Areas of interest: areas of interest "Comprehensive Gymnasium"
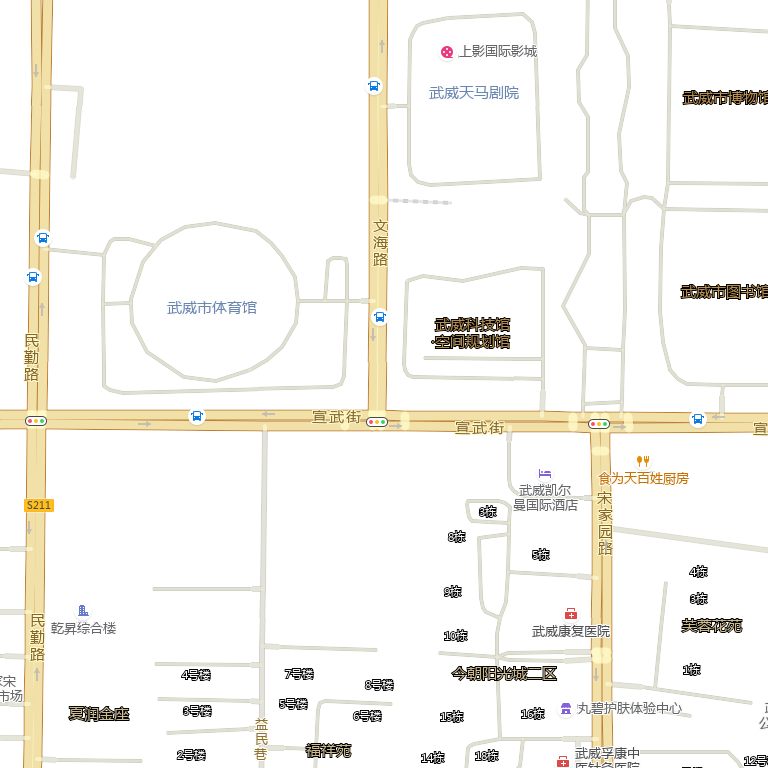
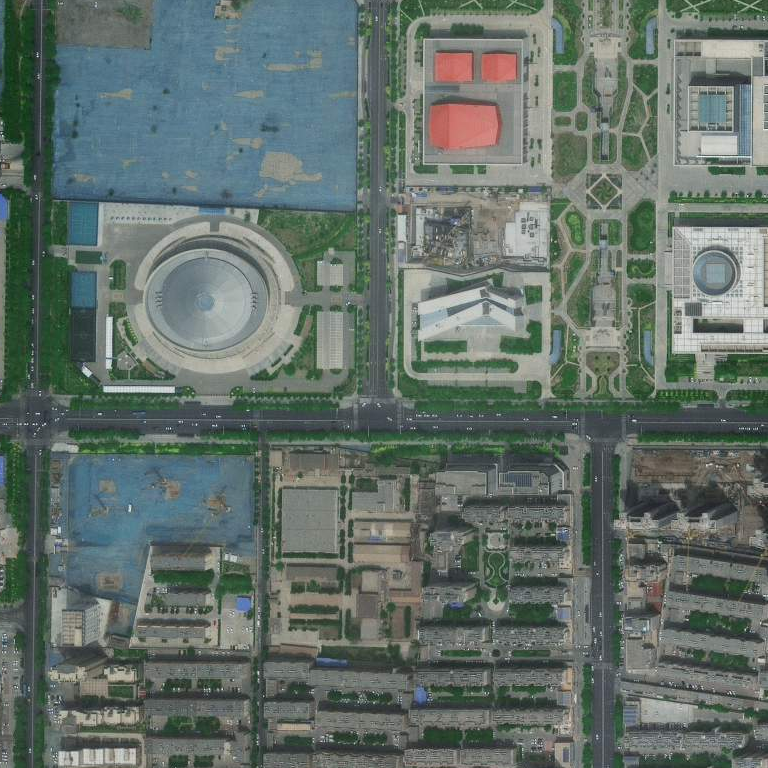